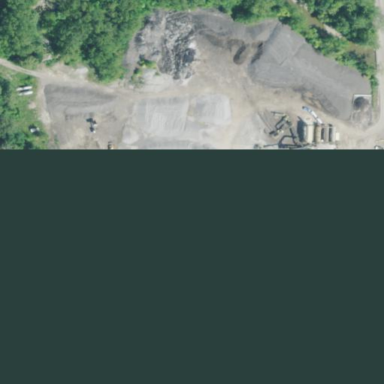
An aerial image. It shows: Quarry area.